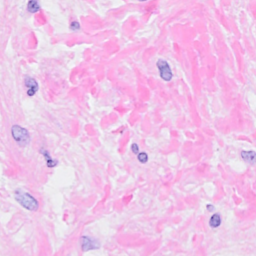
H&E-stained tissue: Breast